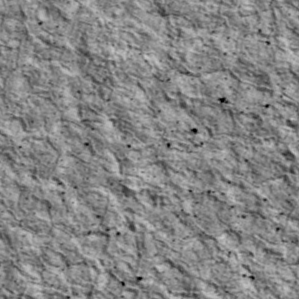
Label: non_frost